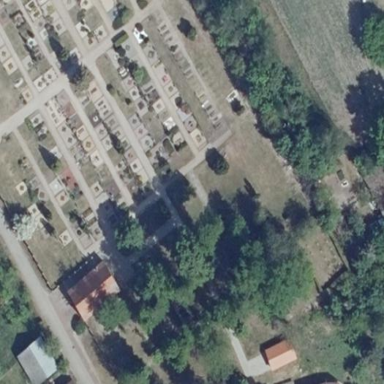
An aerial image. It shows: Cemetery.